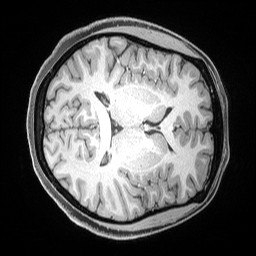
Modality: T1w
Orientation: axial
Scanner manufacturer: siemens
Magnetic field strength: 3 T
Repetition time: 2.53 s
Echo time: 0.00169 s